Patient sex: M
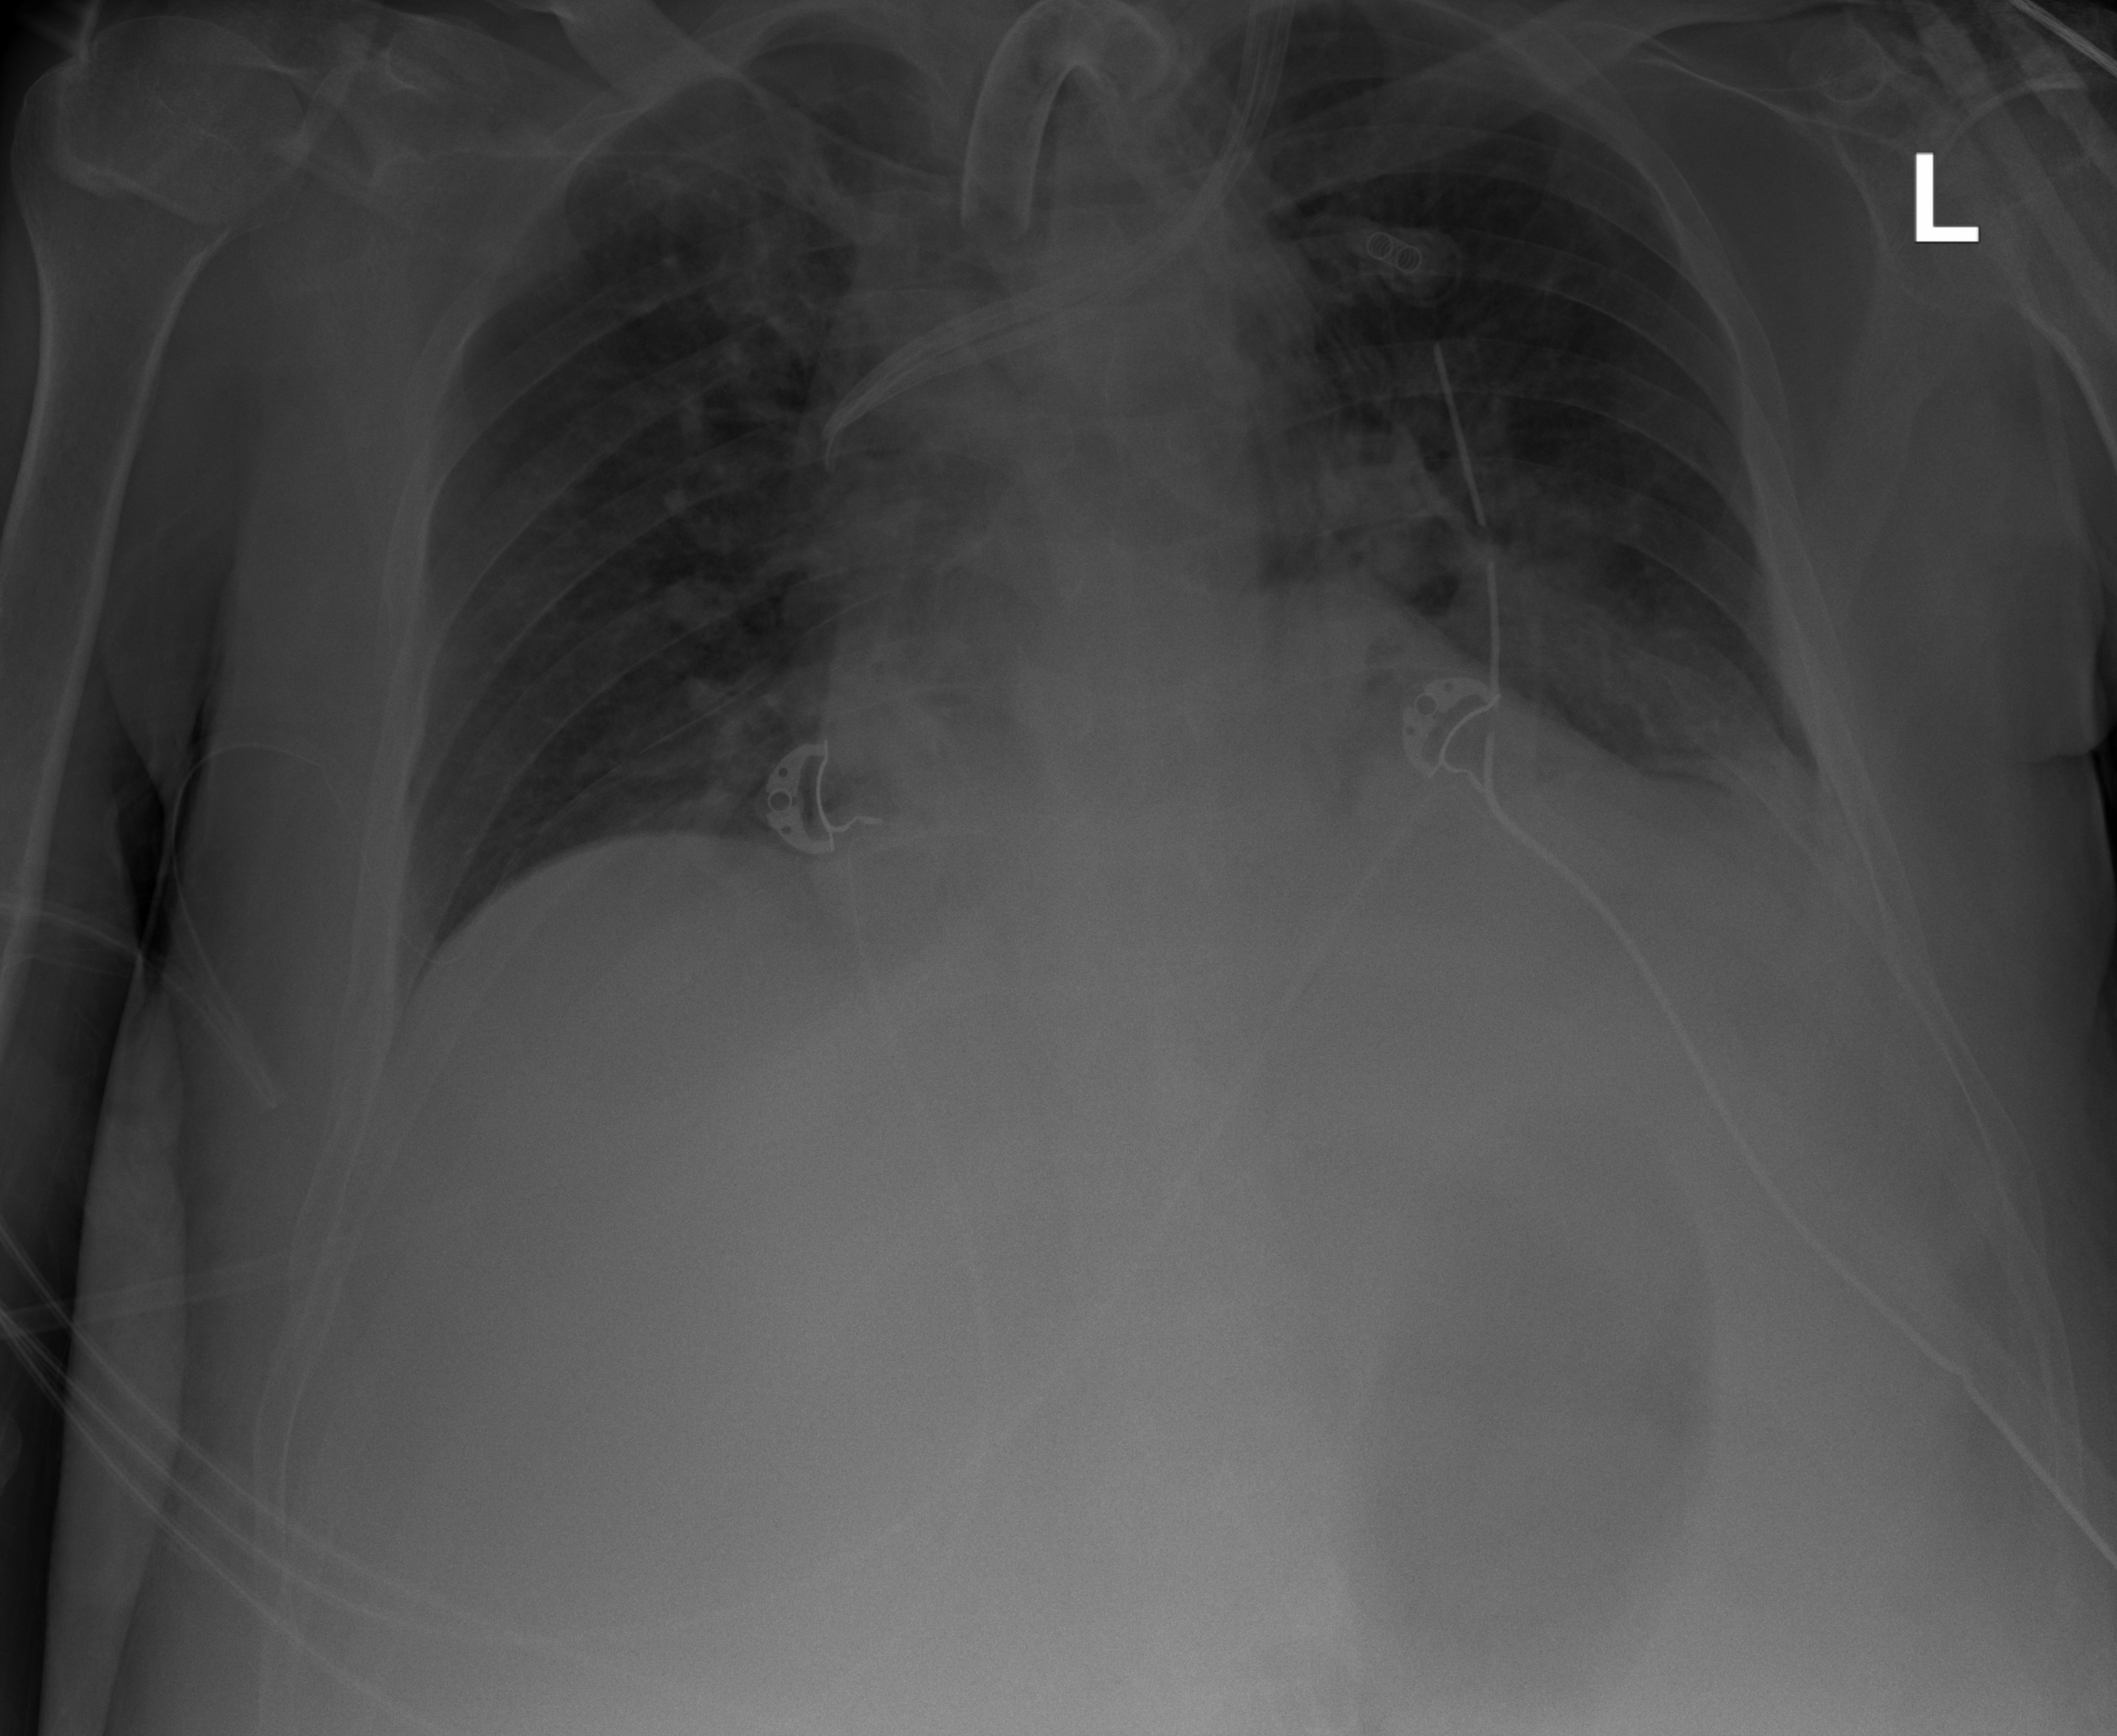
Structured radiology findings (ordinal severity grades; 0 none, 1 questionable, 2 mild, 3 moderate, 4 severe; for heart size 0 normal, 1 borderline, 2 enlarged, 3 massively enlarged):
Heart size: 2
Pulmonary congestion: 2
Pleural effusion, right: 0
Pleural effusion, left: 1
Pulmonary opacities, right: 0
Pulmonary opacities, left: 2
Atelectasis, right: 0
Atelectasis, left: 2